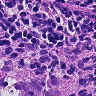
Metastatic tissue present: yes